Question: I'm using jquery jcrop, recently I've been seeing a weird pattern on the cropping window. I'm not sure what it is exactly.

Why is there a zebra pattern on the cropping window. What does it signify?
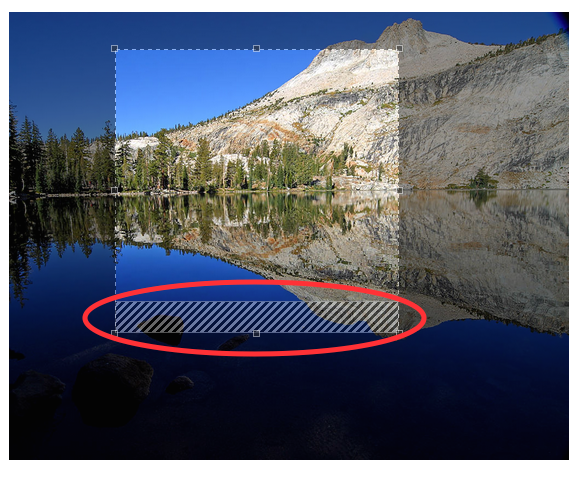
Answer: I'm the author of Jcrop. It appears that something is making the bottom border line taller than one pixel. You are seeing the animated GIF background graphic that is used to give the appearance of "antlines". I can't tell what is causing this without more information, but I'm guessing it's something to do with other CSS that is loaded on your page.